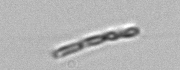
Label: Chaetoceros